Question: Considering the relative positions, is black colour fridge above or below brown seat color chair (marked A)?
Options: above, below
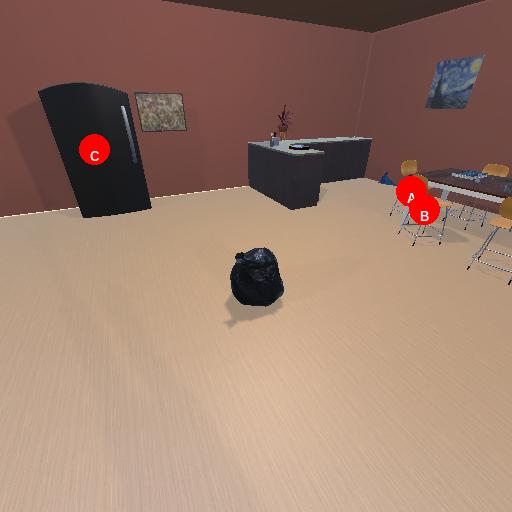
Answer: above